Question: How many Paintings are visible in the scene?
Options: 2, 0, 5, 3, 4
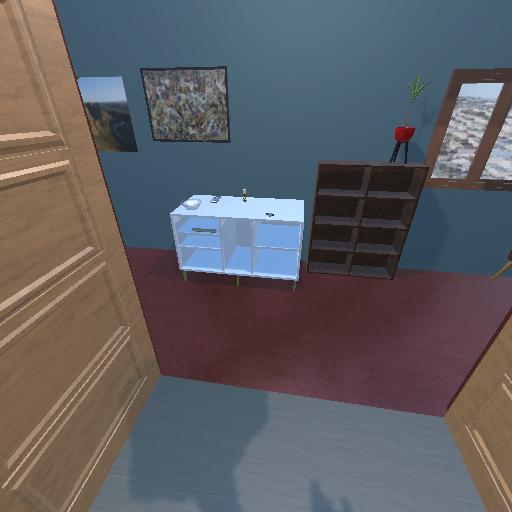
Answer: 2